Question: There is a conflict between Ember.JS and CKEDITOR. The toolbar (modal windows) doesn't work if I am using Ember.js. If I try to push e.g. the paste button then I get the following error message and the window is whited out with no modal window.
'''
Uncaught TypeError: Cannot read property 'type' of undefined
'''

If I remove Ember.Js then CKeditor works fine.
See a live demo of the problem on jsfiddle
<URL>
This is how I'm embedding the CKEDITOR to my ember templates:
'''
App.HTMLTextArea = Ember.TextArea.extend({
didInsertElement: function() {
this._super();
var self = this;
var elementId = self.get('elementId');
var edit = CKEDITOR.replace( elementId, {
extraPlugins : 'autogrow',
autoGrow_maxHeight : 800,
// Remove the Resize plugin as it does not make sense to use it in conjunction with the AutoGrow plugin.
removePlugins : 'resize'
});
edit.on('blur', function(e) {
if (e.editor.checkDirty()) {
self.set('value', edit.getData() );
}
});
}
});
'''
With this code the editor loads up fine and the Ember values are updated. It's just the toolbar buttons that are not working.
Anybody had the same problem?
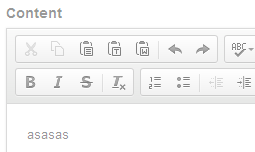
Answer: Luckily, it turns out that we've already fixed this issue: <URL> which is planned for next week will contain this patch. In fact, master on CKEditor repo is already frozen for the release, so you can use it because it's very unlikely that something is going to change.